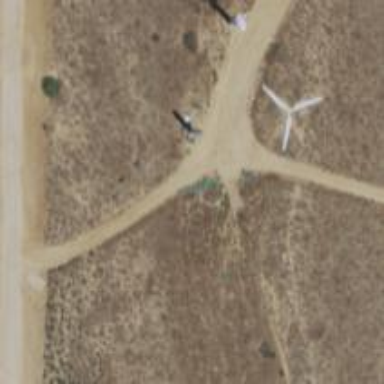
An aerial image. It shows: Wind generator.